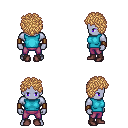
a pixel art fantasy rpg character, male body template, dark elf, purple skin, teal sleeveless shirt, magenta pants, light blonde curly afro hairstyle, leather bracers, maroon shoes, four views (front, back, left, right), 2x2 character sprite sheet, small pixel art, hard edges, no anti-aliasing